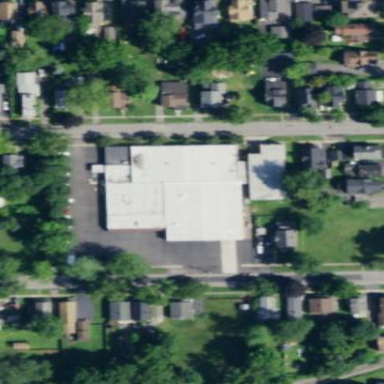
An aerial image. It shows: Commercial building.